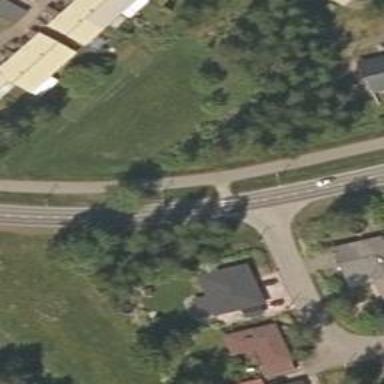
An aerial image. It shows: Asphalt footway with marked crossing.